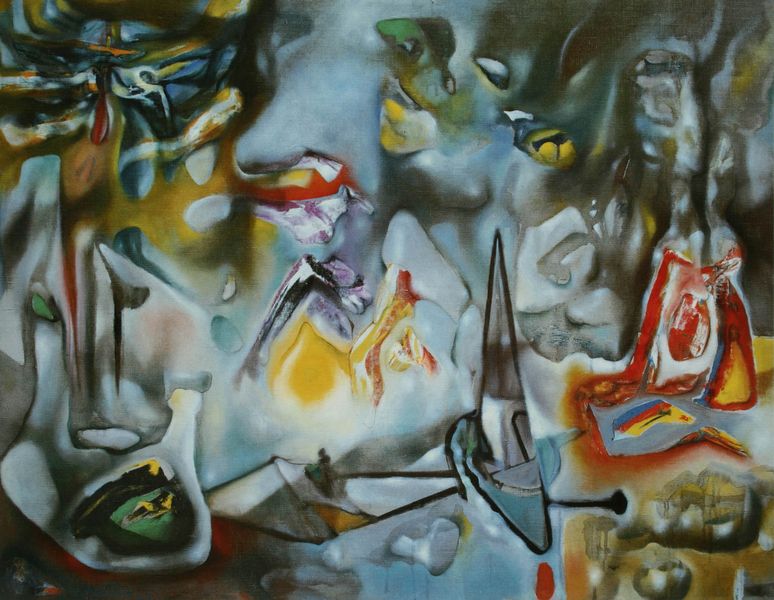
Titel: Inscape, Innere Landschaft
Künstler: Roberto Matta
Standort: San Francisco (California)
Institution: San Francisco Museum of Modern Art
Schlagwörter: blau, wasser, gelb, grün, glas, grau, schwarz, rot, boot, umrisse, abstrakt, flächen, linien, gebilde, wässrig, flecken, durchsichtig, amorph, konkreter